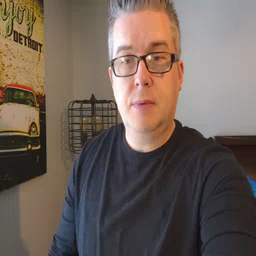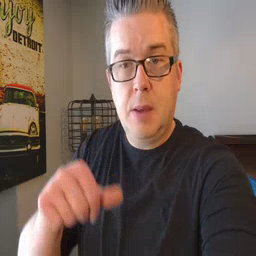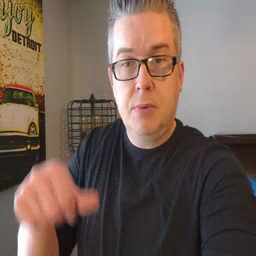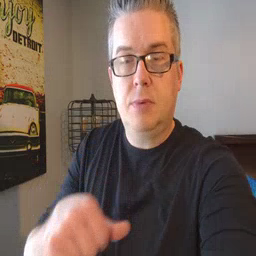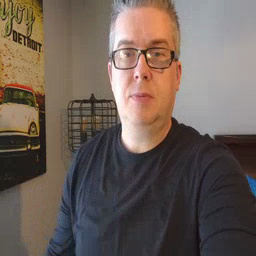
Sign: puzzle